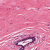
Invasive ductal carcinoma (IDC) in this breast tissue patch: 0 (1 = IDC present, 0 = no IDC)